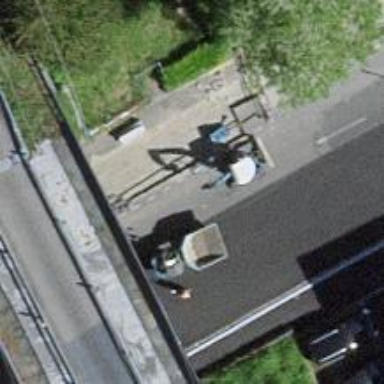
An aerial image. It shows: Residential road with asphalt surface passing through tunnel.